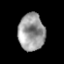
Tissue: prostate
Cell type: T cells
Senescence score: 0.3341
Nuclear area (px): 960
Mean DAPI intensity: 154.907